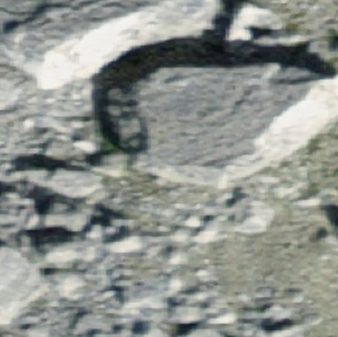
Label: bouldering_area